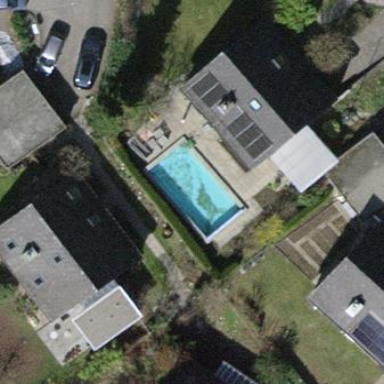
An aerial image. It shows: Swimming pool located in leisure land.